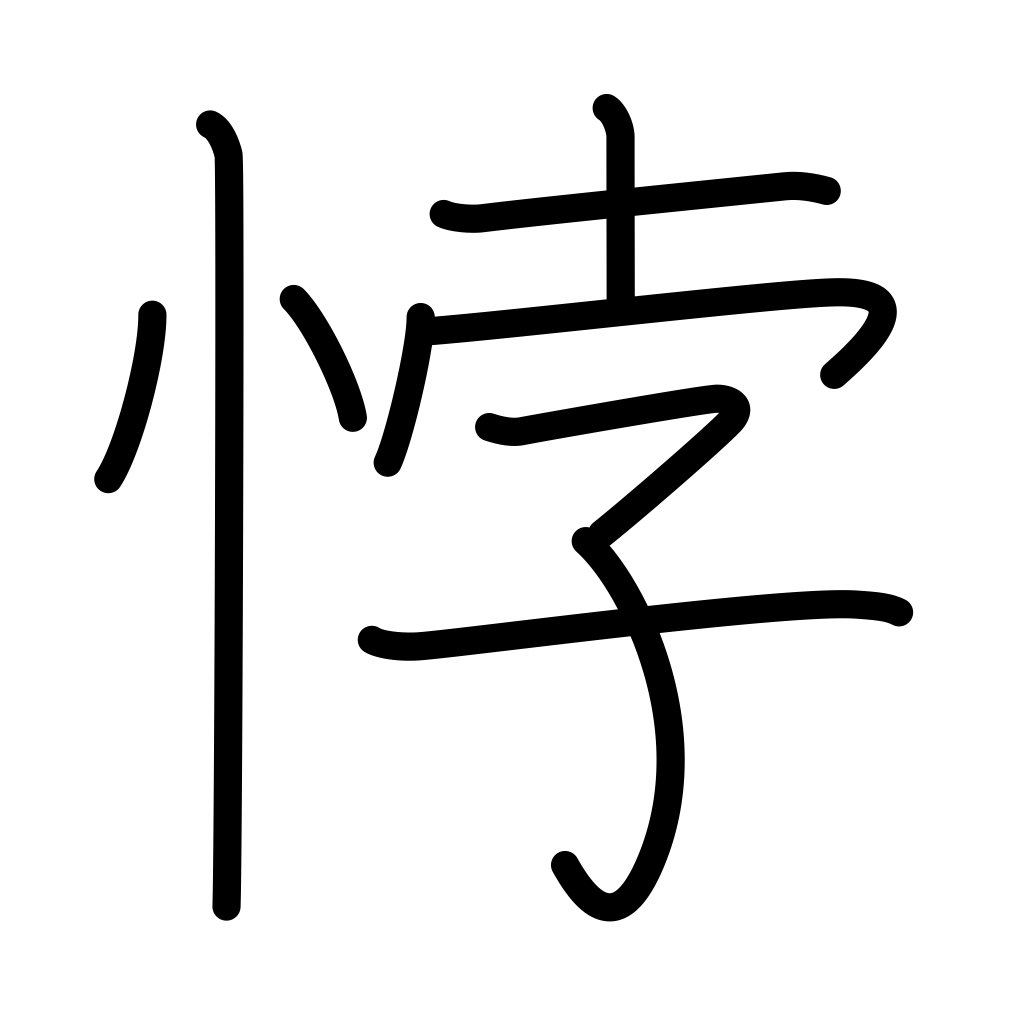
Meaning: be contrary